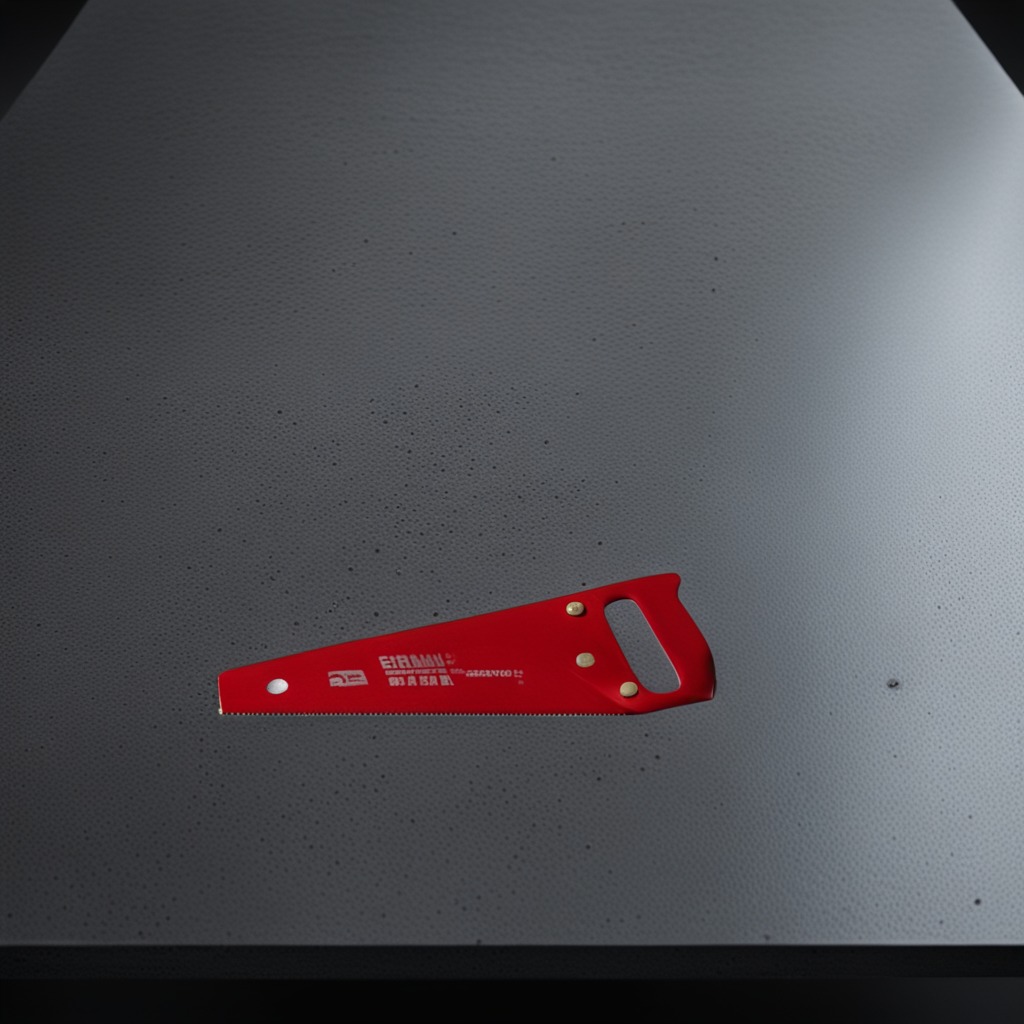
A handheld metal saw is lying on a clean granite table inside a workshop at night.